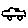
Label: car